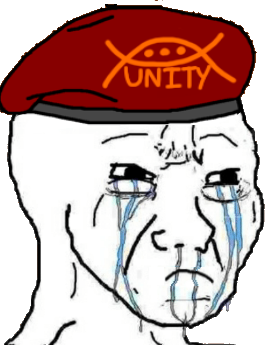
Label: 5_Crying_Wojak